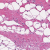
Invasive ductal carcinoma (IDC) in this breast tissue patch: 0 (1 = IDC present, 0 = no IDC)